CT reconstruction: vmi40
Segmentation target: lesions
Patient: M, age 60
ISS stage: Stage 3
Metal implant: no
Axial slice:
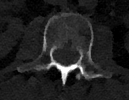
Sagittal slice:
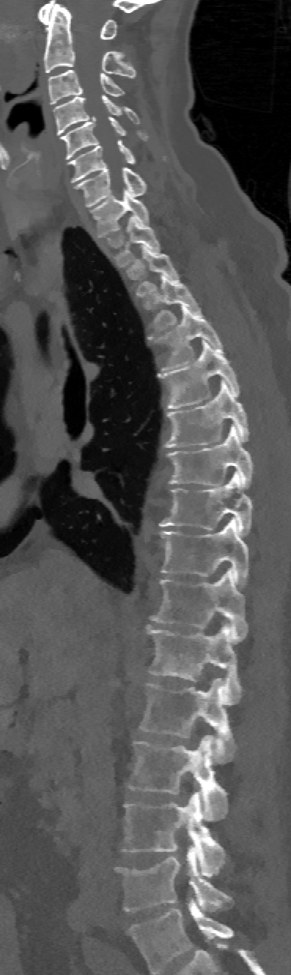